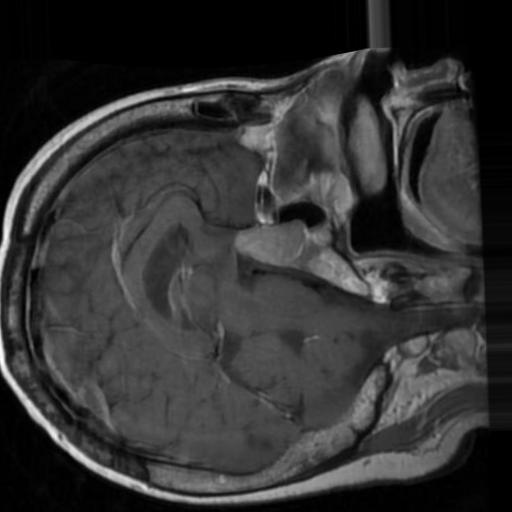
Label: brain_tumor